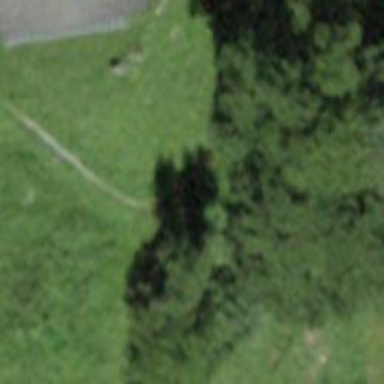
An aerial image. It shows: Path covered in grass.